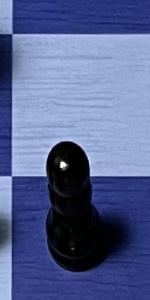
Label: Pawn_Black